Question: I am stuck on the creation of a vertical menu with submenu:
'''
<ul>
<li>Home</li>
<li>Pages
<ul>
<li>Subpage</li>
<li>Subpage 2</li>
</ul>
</li>
<li>Contact</li>
</ul>
'''
Clicking on "Pages" the menu should be something similar to this:

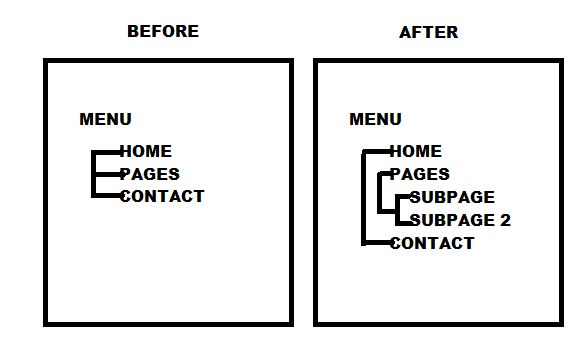
Answer: The basic mechanic can be achieved like this:
'''
ul li ul {
display: none;
margin-left: 20px;
}
li:hover ul {
display: block;
}
'''
jsFiddle: <URL>
---
Without the use of images it's somewhat tricky to achieve the effect in your images above, but I got a decent example working:

jsFiddle: <URL>